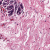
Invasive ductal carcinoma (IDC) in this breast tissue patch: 0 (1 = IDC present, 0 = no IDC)